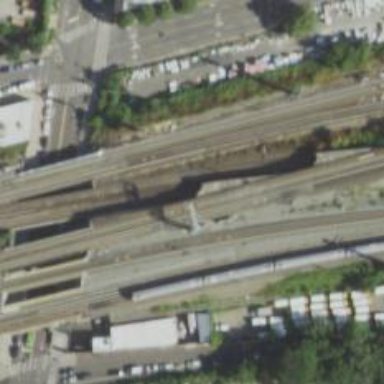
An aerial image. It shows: Electrified railway with rail tracks.